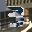
Label: 3